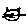
Label: cat